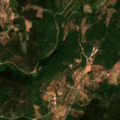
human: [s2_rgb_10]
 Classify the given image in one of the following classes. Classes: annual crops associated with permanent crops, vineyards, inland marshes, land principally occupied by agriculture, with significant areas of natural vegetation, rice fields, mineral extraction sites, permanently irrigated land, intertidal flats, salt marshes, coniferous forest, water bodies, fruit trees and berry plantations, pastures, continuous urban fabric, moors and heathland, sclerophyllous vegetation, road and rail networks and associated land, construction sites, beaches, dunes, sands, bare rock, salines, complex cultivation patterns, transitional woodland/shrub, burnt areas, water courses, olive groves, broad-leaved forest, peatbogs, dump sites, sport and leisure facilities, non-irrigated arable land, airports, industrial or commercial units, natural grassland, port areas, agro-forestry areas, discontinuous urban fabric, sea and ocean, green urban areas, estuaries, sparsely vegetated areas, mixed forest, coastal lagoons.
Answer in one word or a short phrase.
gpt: complex cultivation patterns, land principally occupied by agriculture, with significant areas of natural vegetation, broad-leaved forest, mixed forest, transitional woodland/shrub